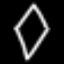
Label: diamond